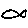
Label: fish